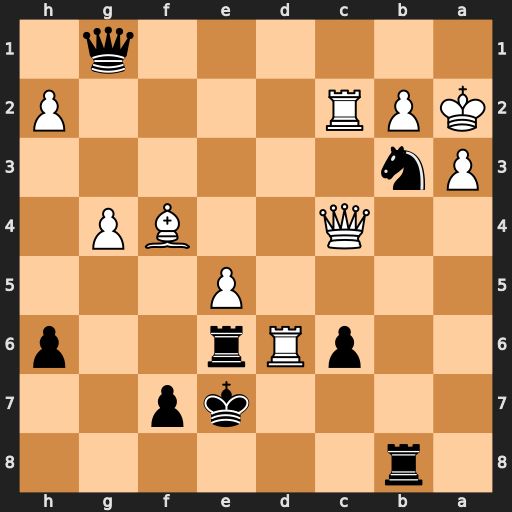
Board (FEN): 1r6/4kp2/2pRr2p/4P3/2Q2BP1/Pn6/KPR4P/6q1
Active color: b
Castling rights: -
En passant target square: -
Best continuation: Qa1#